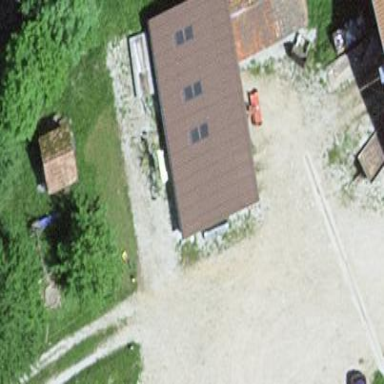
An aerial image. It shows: Hut.